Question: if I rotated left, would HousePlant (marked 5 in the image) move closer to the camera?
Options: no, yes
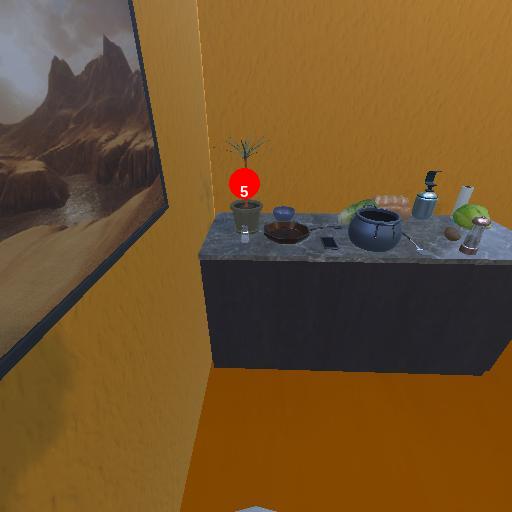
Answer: no